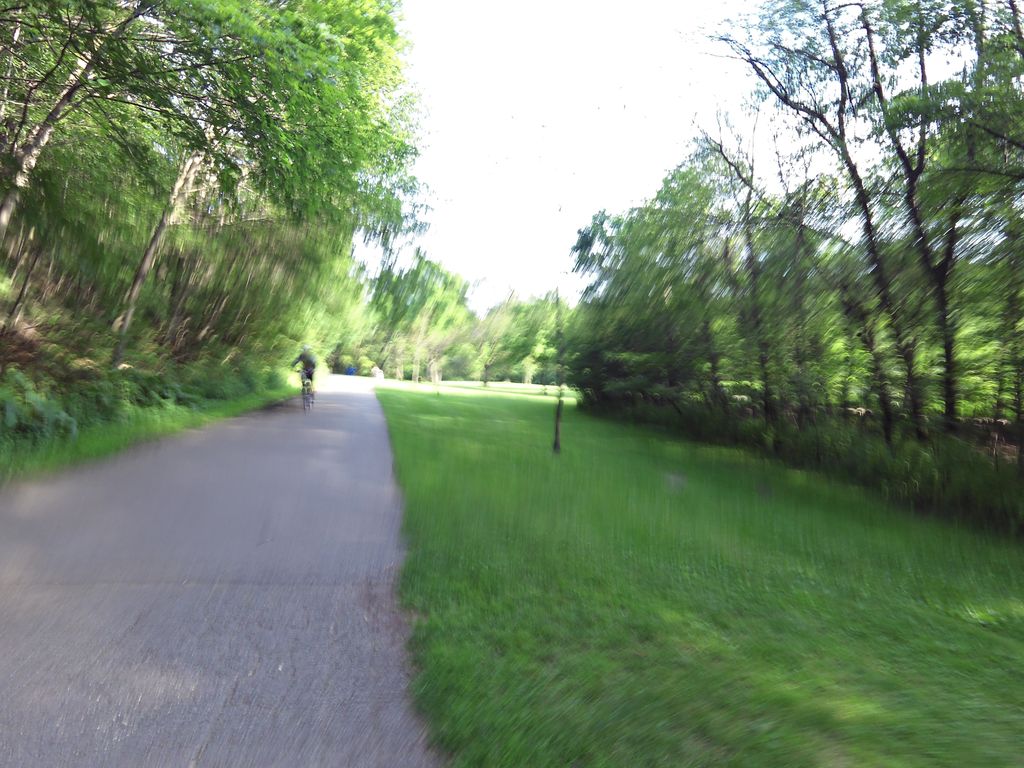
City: toronto